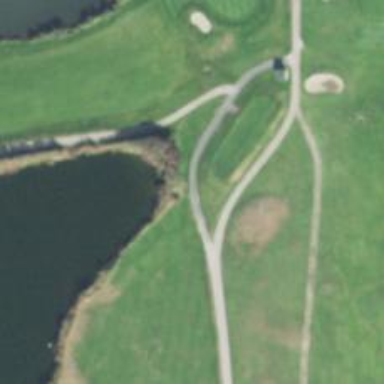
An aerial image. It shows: Path for both road and golf.